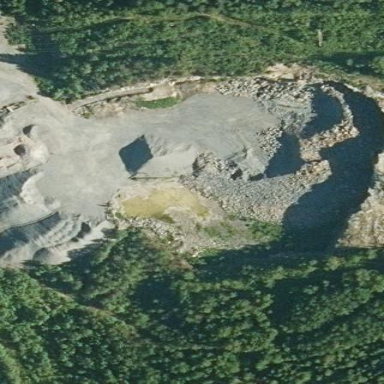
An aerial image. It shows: Quarry area where gravel is extracted.